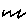
Label: zigzag